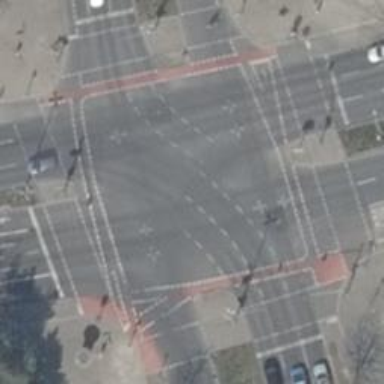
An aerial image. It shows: Junction.